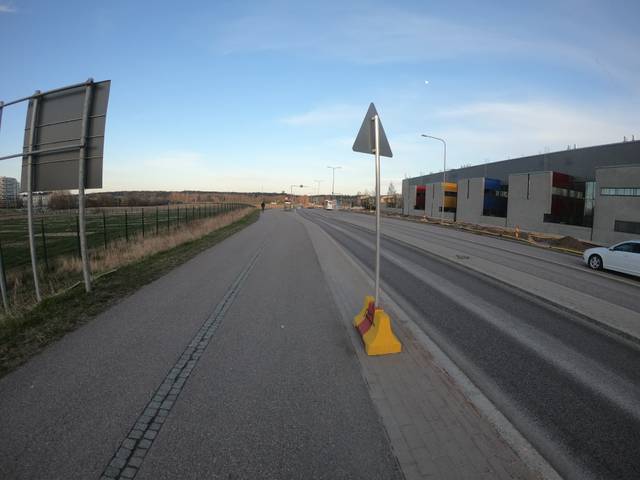
Region: Finland
Coordinates: 60.224, 25.019